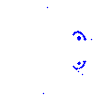
Particle: kaon